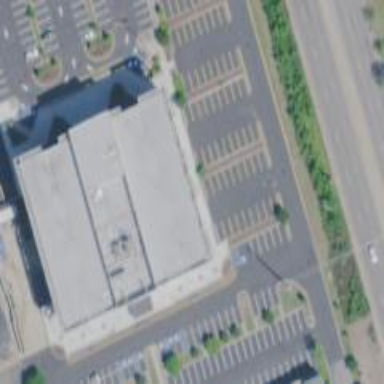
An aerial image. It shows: Office building.